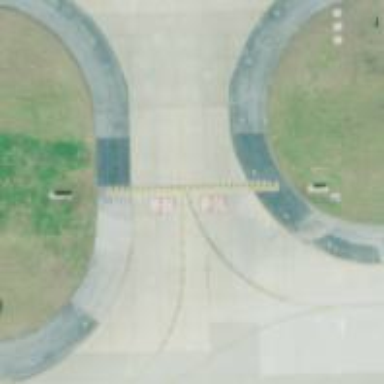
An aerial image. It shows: Image of taxiway at airport.